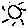
Label: sun